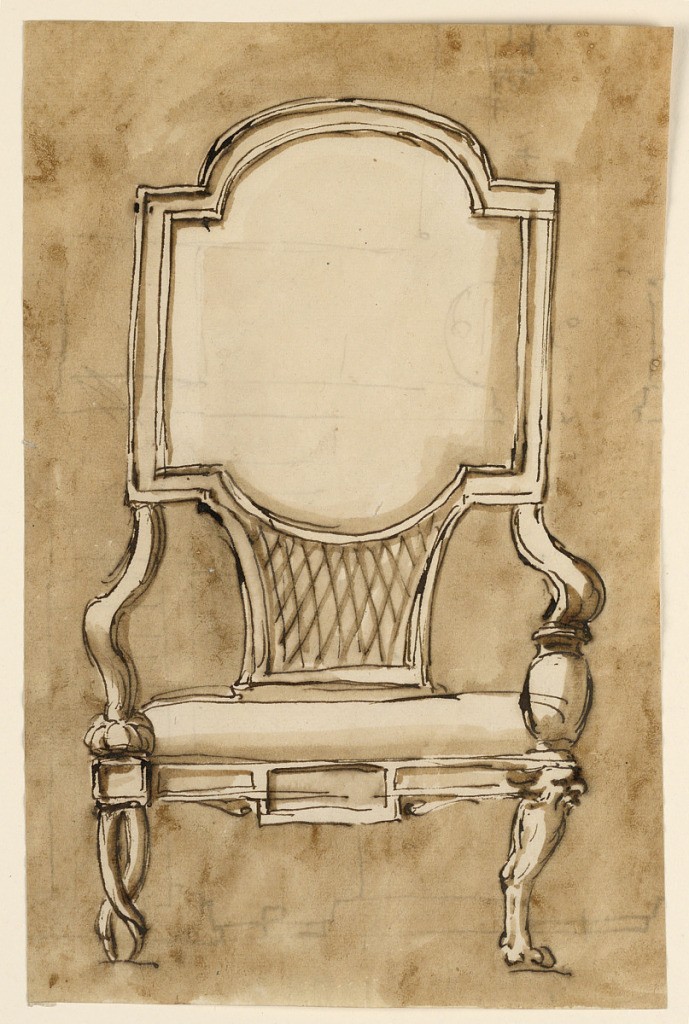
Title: Chair
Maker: Giuseppe Barberi, Italian, 1746–1809
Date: ca. 1785–1790
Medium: Pen and brown ink, brush and brown wash, graphite on off-white laid paper
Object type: Drawing
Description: Seen from the front. The frame of the upholstered back is a rectangle with a curve above and below, the latter changing into the inner panel of the central support; it has a trellis. The arms spring from the lower corners of the rectangle. The scroll is, at right, supported at the front by an urn. The front legs are: at left two crossed curved scrolls, at right a chimera. No back legs. On the verso is part of an architectural plan with some dimensions indicated.